Question: Count the number of objects in the diagram.
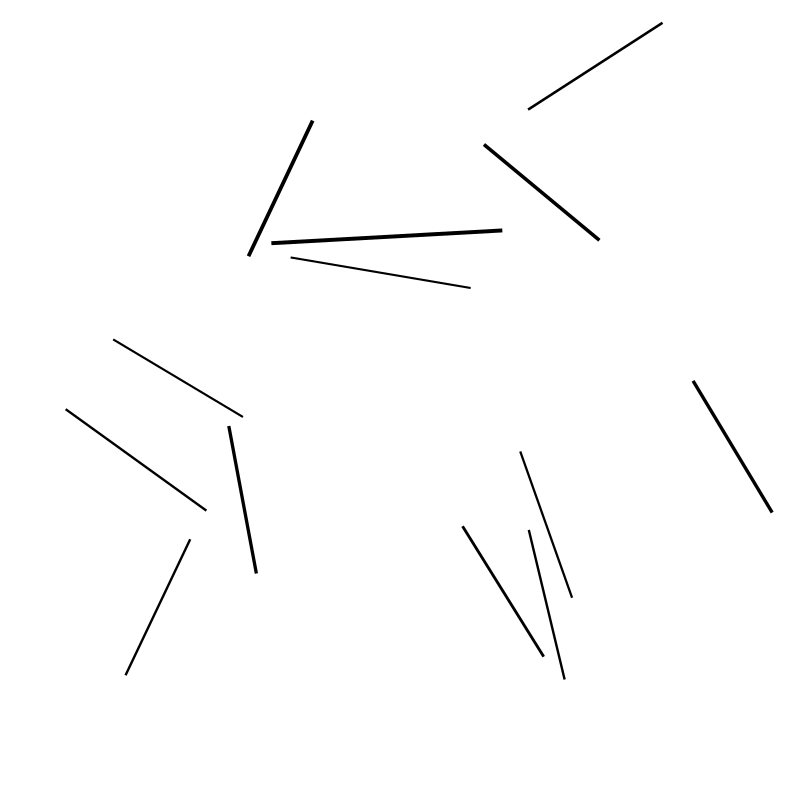
Answer: 13